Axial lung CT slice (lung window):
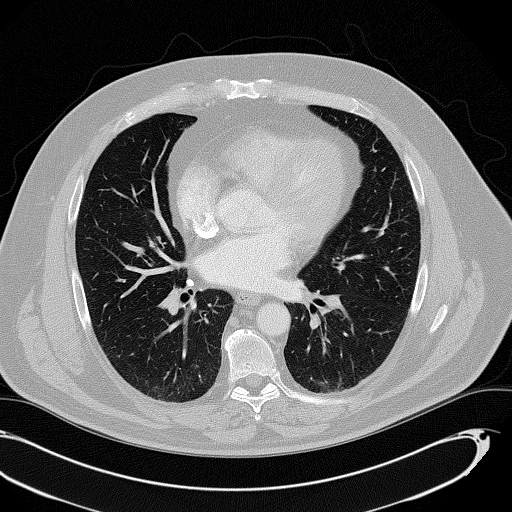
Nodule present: no